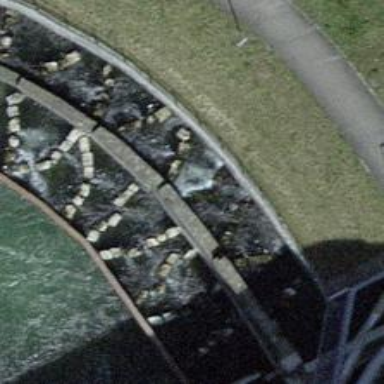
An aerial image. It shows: Fish pass along the waterway.